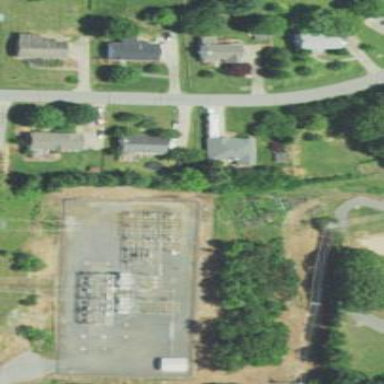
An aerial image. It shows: Distribution substation surrounded by fence.